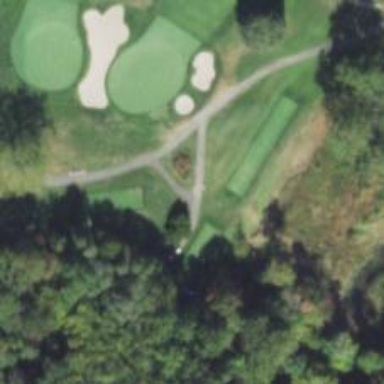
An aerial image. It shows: Path for both roads and golfers.